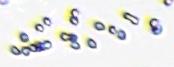
Label: Phaeocystis